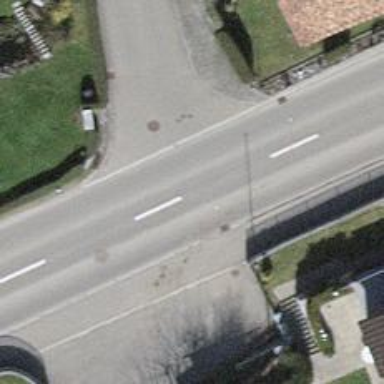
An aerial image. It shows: Asphalt road classified as tertiary.